Interaction volume radius: 5 \u00c5
Interaction volume height: 20 \u00c5
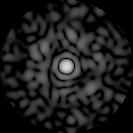
Disorder parameter: 0.8537